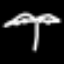
Label: palm tree